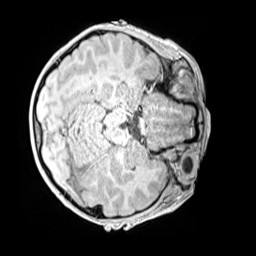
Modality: MP2RAGE
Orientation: axial
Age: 9
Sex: male
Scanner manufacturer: siemens
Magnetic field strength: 3 T
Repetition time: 4 s
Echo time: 0.00299 s